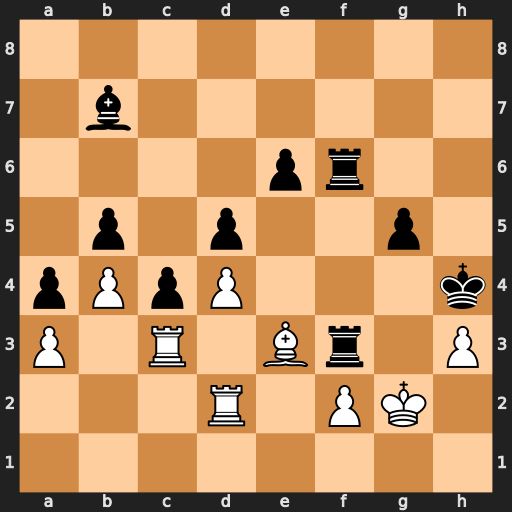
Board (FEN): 8/1b6/4pr2/1p1p2p1/pPpP3k/P1R1Br1P/3R1PK1/8
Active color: w
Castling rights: -
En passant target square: -
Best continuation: Bxg5+ Kxg5 Rxf3